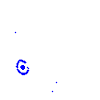
Particle: pion